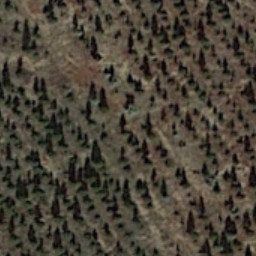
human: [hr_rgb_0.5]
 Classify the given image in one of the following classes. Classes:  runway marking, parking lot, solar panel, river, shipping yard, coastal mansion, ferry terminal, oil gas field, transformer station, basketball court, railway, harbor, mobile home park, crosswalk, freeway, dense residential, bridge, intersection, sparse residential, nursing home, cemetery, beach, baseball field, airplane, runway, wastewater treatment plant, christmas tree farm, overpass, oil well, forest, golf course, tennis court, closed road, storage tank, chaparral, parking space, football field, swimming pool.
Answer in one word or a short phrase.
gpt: christmas tree farm